Question: I am learning a StopWatch Project with Swift.The ultimate app is like this:

However, there is a problem when defining the class stopWatch.
Why is there an "-" before "startTime"?What is the difference between "- startTime" and "startTime"?
I haven't found this in the NSDate Class Reference Documentation.Also, when I delete the "-", there is no difference for the ultimate app.
Code is here:
class Stopwatch {
'''
private var startTime: NSDate?
var elapsedTime: NSTimeInterval {
if let startTime = self.startTime {
return -startTime.timeIntervalSinceNow
} else {
return 0
}
}
'''
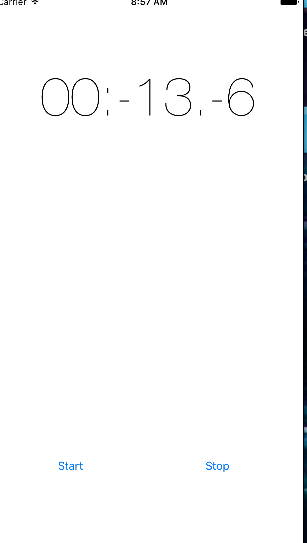
Answer: The property 'timeIntervalSinceNow' is exactly that: the time interval (seconds) since now up until that date (in this case, 'startTime'). Assuming that 'startTime' is a date in -say- 15 seconds in the future, that should give you +15 seconds.
But your app is a stop watch: 'startTime' is a date (i.e., the moment when you started the chronometer) so 'timeIntervalSinceNow' will likely give you a negative number of seconds, because you are counting "back in time" (i.e., starting and counting up until some date ). That is why you need the minus sign: so that you get the (positive) number of seconds from start time until now.